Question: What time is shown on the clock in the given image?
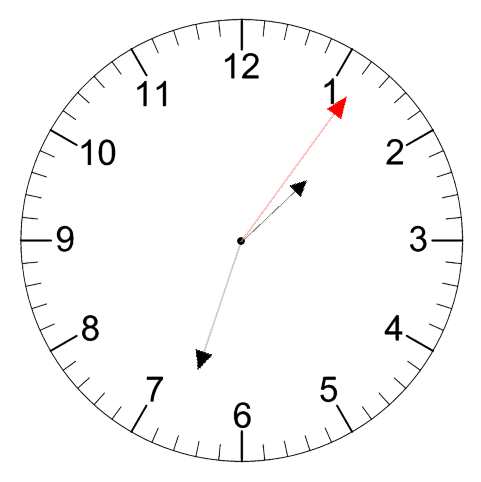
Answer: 01:33:06